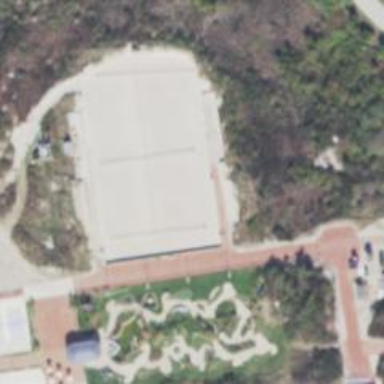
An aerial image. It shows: Sandy pitch for beach volleyball.